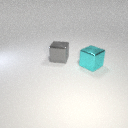
large cyan metal cube in front of large gray metal cube